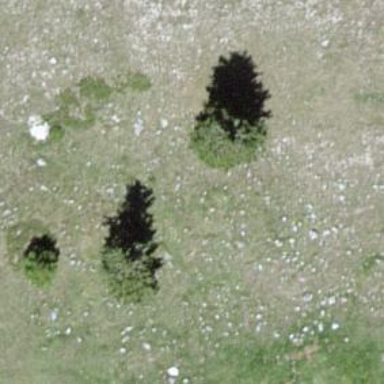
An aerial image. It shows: Needle-leaved tree in natural setting.